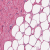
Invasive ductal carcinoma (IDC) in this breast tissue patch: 0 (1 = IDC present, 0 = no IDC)